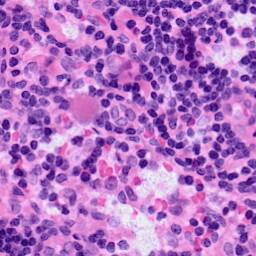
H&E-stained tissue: LymphNode